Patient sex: F
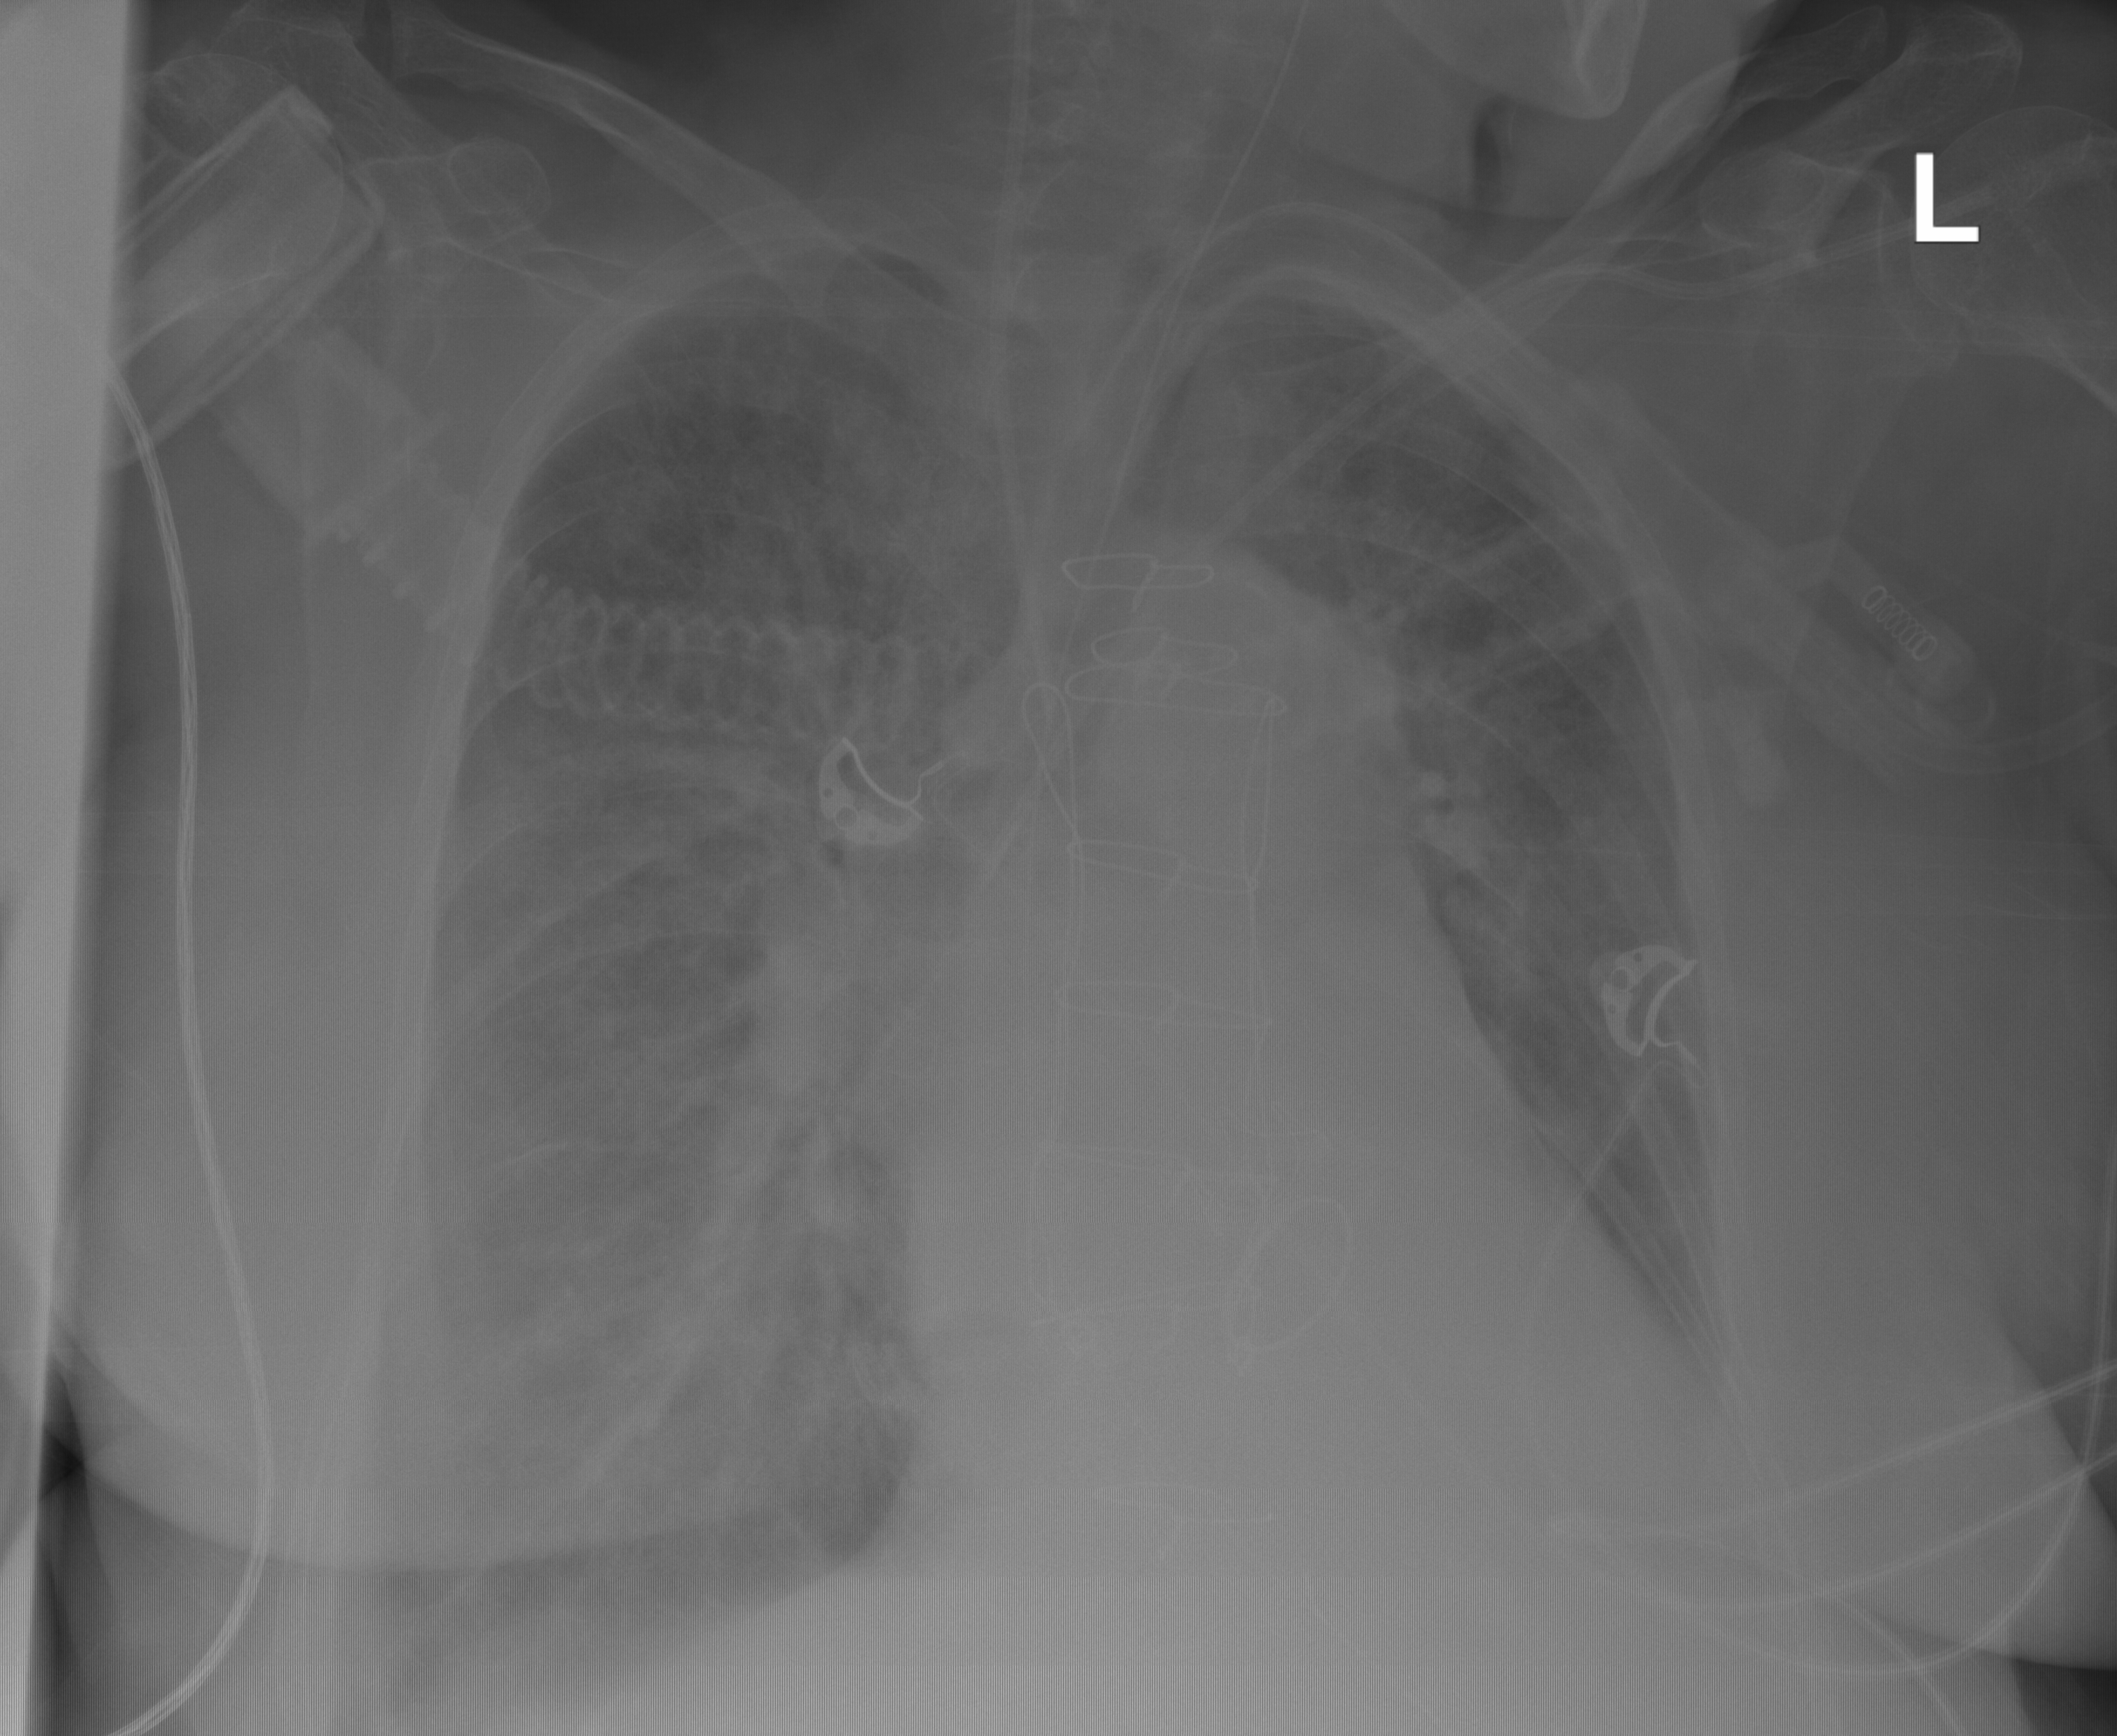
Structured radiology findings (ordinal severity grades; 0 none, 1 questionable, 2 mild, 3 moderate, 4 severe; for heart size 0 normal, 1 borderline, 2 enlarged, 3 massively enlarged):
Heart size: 1
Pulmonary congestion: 3
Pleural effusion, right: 2
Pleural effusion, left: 2
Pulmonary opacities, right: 3
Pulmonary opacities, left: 2
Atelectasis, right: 2
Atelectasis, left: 2